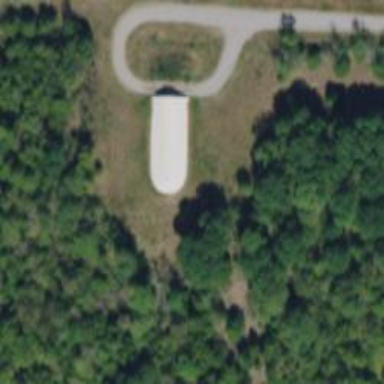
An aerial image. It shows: Military bunker.